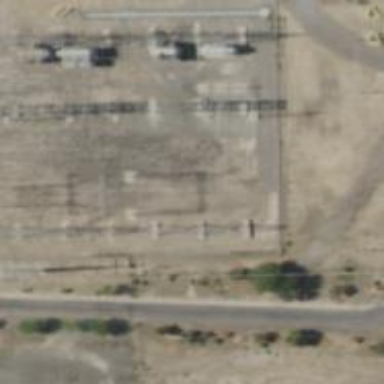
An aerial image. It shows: Power pole.